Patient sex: F
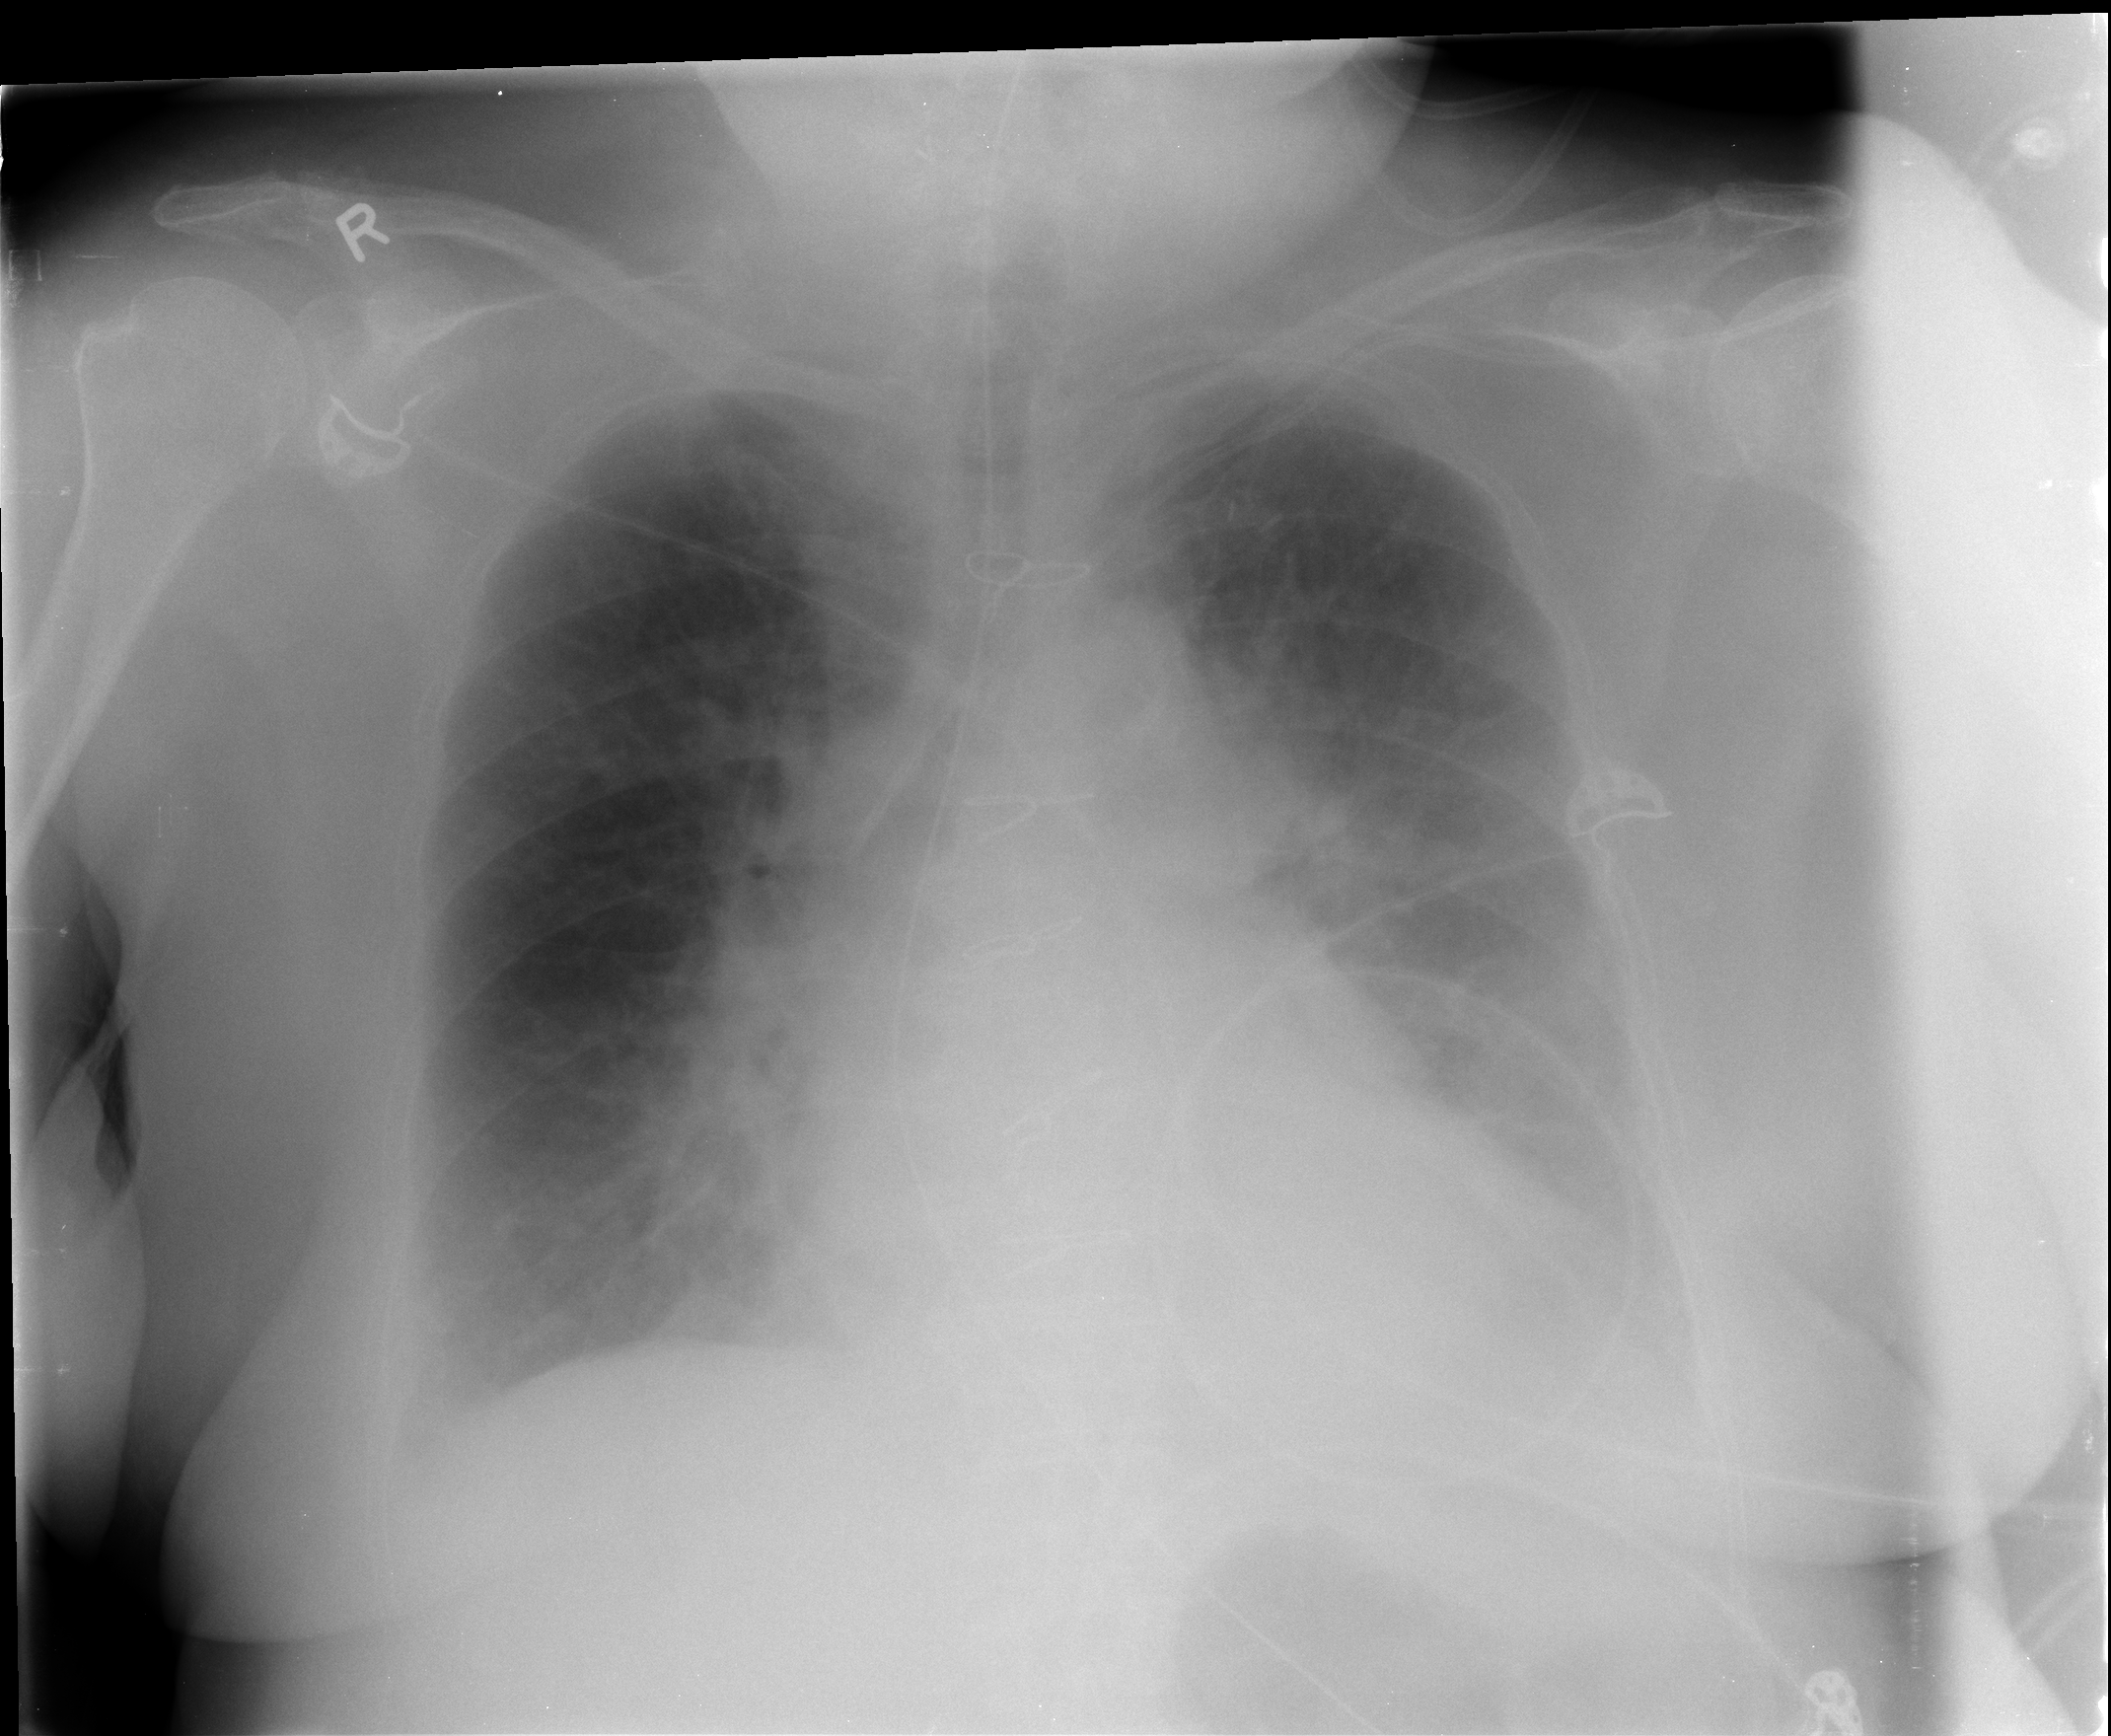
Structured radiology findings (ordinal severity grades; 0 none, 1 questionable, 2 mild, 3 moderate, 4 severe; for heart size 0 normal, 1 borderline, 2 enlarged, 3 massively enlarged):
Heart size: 2
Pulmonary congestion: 2
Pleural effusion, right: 1
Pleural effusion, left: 2
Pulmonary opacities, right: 2
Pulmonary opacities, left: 2
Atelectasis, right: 1
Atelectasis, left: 2